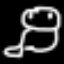
Label: frog